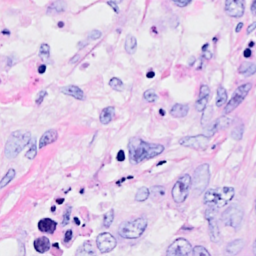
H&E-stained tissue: Breast